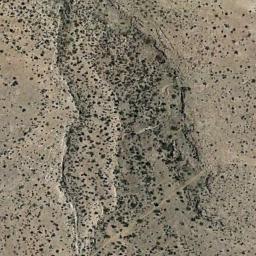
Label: chaparral